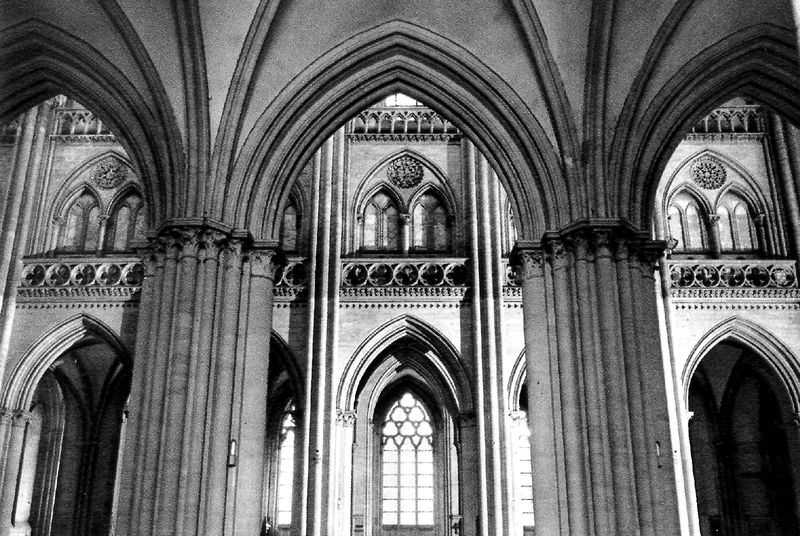
Titel: Kathedrale Notre Dame de Coutances
Standort: Coutances (EU - F - Normandie)
Schlagwörter: innenraum, kirche, gotik, spitzbogen, triforium